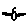
Label: bird